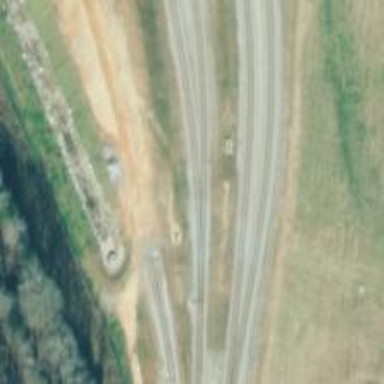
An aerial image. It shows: Rail spur service.